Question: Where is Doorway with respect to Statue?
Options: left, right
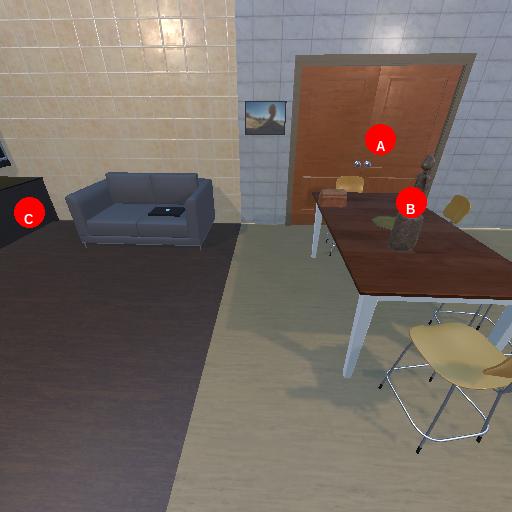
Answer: left